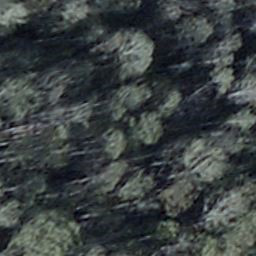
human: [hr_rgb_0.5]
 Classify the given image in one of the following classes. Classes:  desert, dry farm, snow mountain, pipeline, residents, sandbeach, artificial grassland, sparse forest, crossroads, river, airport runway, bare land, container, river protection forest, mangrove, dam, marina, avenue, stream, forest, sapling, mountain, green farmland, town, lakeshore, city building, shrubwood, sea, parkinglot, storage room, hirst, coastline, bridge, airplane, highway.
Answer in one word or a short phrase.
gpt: shrubwood